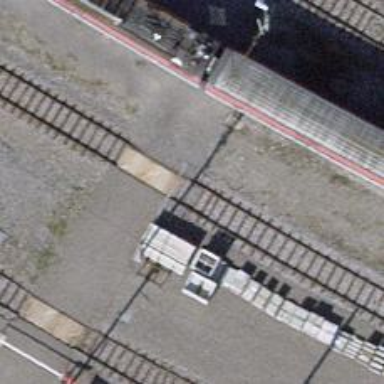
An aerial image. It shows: Railway buffer stop.